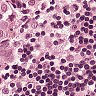
Metastatic tissue present: yes